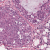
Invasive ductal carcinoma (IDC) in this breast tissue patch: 1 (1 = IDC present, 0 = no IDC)